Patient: sex F, age 64
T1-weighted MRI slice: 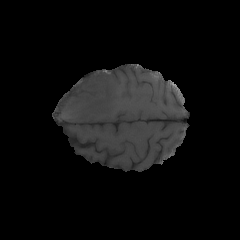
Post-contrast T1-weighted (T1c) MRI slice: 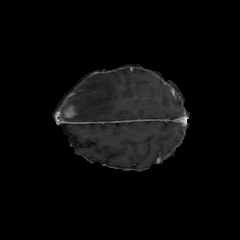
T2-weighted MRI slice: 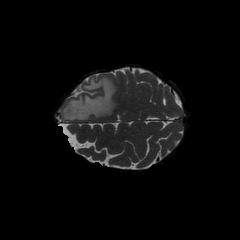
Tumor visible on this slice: yes
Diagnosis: Glioblastoma, IDH-wildtype
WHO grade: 4